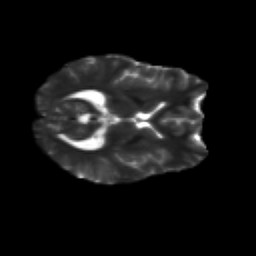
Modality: T2w
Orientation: axial
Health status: healthy
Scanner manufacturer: siemens
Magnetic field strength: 3 T
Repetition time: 12 s
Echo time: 0.092 s